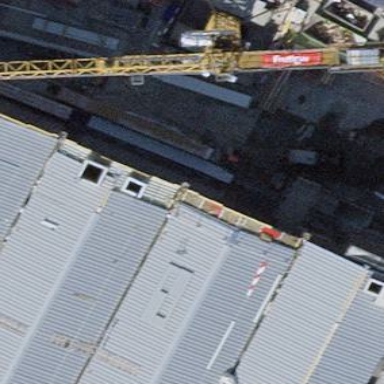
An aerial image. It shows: View of roof of building.